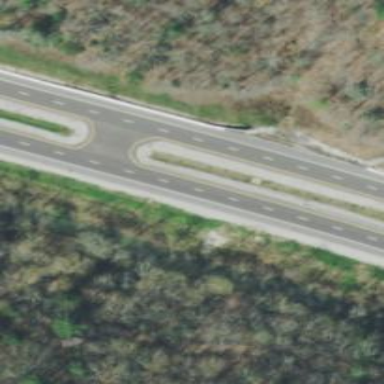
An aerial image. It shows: Trunk highway.